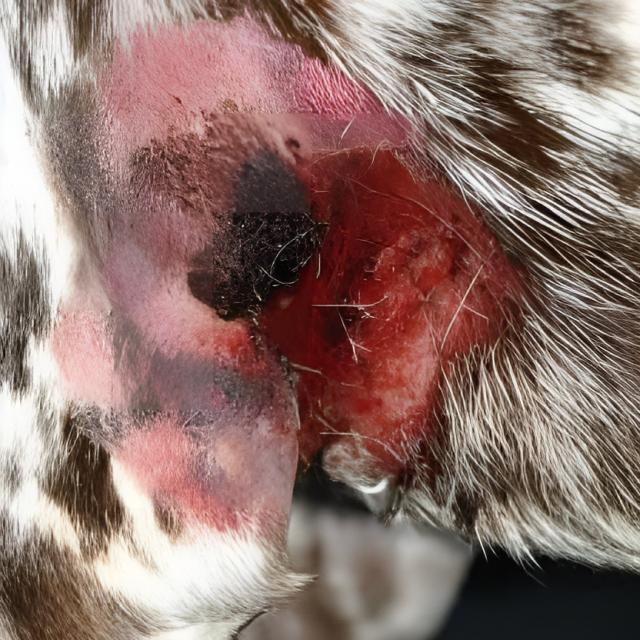
Canine dermatitis — inflammation of the skin presenting with erythema, pruritus, papules, and excoriation. May be allergic, contact, or atopic in origin.